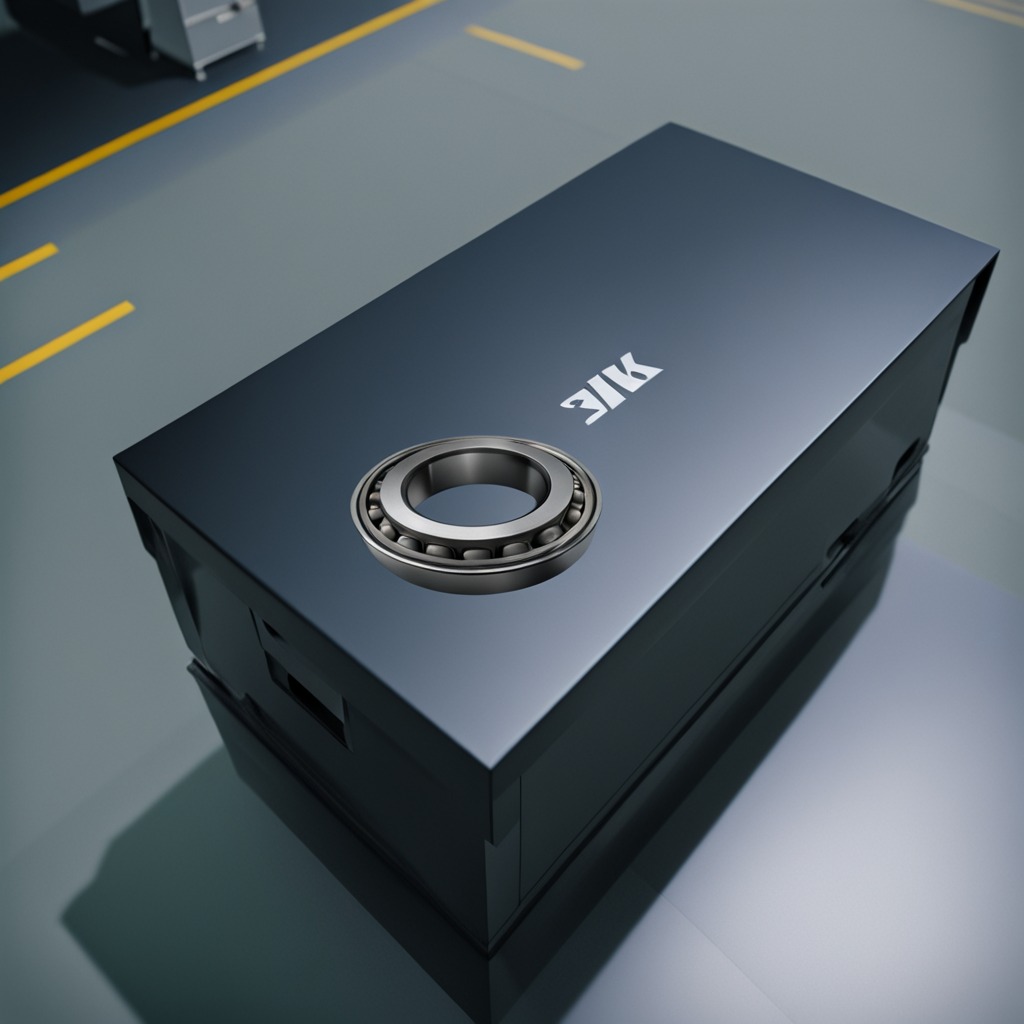
A metal ball bearing is lying on the toolbox surface.